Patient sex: M
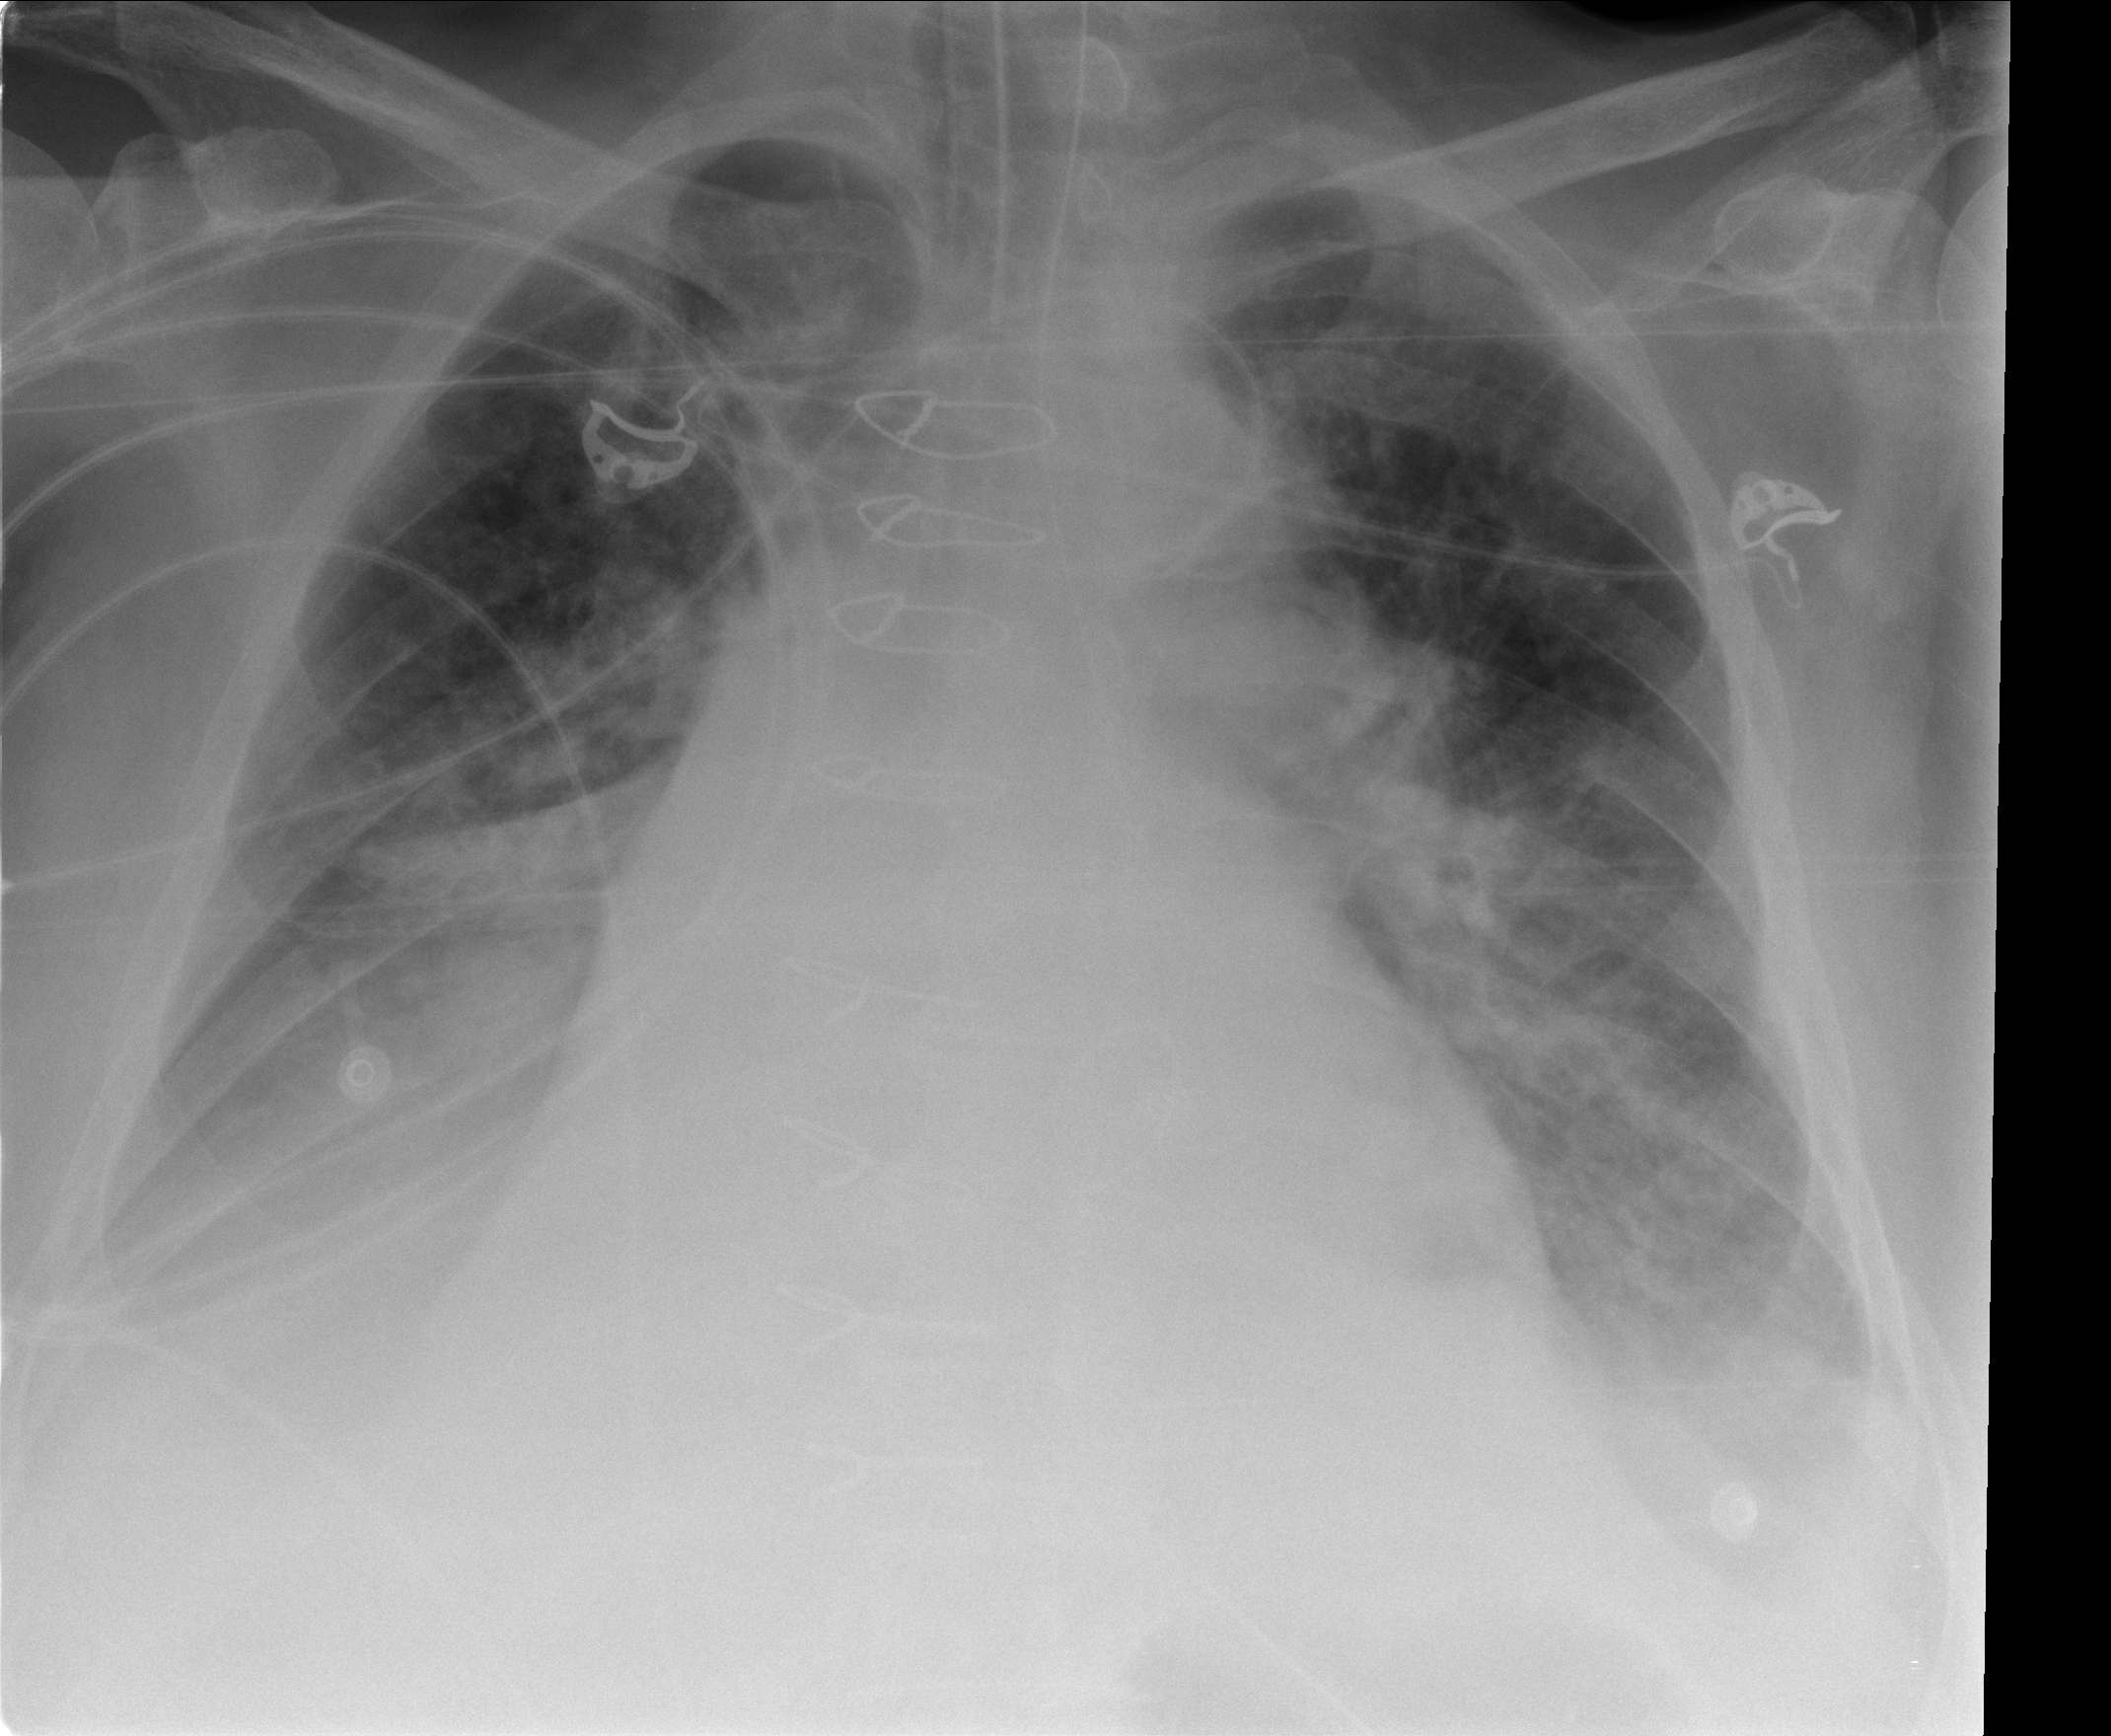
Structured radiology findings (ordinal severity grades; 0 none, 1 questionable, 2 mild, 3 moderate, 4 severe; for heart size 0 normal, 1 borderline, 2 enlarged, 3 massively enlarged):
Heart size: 2
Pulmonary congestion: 3
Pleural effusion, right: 2
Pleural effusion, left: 2
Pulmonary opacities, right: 1
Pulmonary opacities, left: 1
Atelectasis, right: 2
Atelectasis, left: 2